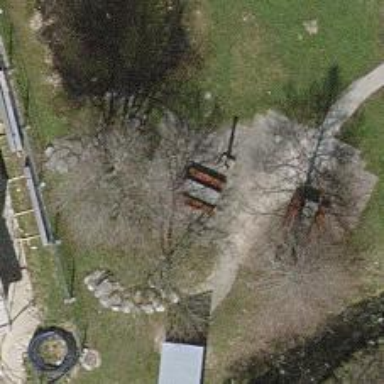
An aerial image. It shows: Bench.